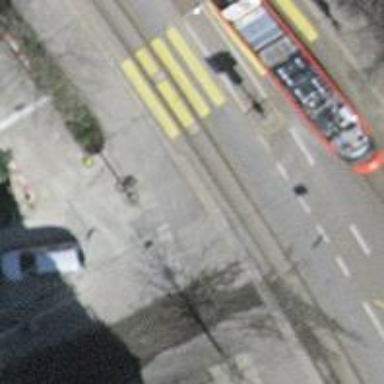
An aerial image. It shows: Tram level crossing on the railway.